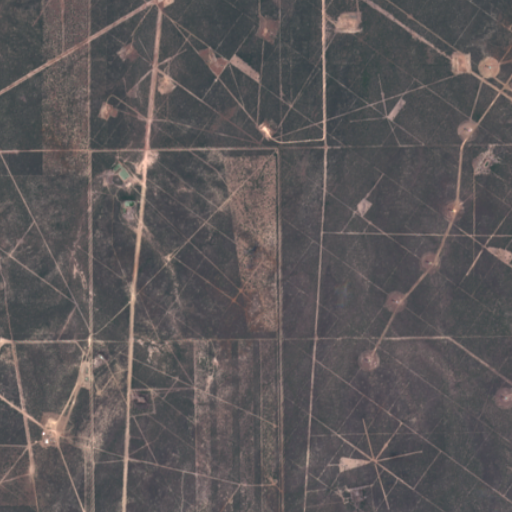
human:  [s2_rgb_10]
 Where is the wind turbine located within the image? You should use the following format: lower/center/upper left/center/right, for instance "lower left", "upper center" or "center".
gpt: The wind turbine is located in the right of the image.
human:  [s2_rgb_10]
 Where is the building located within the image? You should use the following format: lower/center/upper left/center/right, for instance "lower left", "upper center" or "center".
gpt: The building is located in the lower left of the image.
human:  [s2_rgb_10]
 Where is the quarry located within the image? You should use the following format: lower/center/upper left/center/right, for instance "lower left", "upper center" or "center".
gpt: There is no quarry in the image.